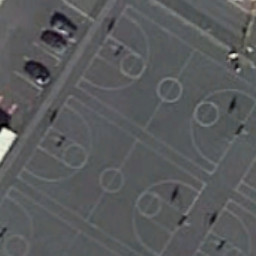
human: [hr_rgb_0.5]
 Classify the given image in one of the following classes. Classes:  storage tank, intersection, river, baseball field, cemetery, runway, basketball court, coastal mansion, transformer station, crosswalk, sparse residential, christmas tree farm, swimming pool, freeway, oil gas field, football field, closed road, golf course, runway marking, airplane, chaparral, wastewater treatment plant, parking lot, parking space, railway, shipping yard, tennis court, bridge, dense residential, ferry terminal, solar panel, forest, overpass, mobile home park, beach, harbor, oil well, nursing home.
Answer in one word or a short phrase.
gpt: basketball court